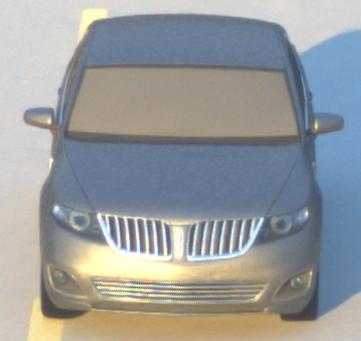
Make: Lincoln
Model: MKS
Detailed model: -
Model produced from: 2008
Model produced until: 2011
Doors: 4
Color: gray
Road condition: dry road
Daytime: sunrise or sunset
Contrast: medium contrast